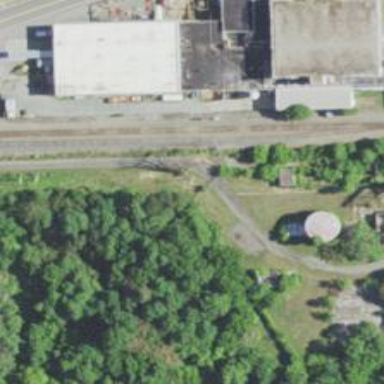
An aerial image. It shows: Railway siding with rails.